Question: I just installed VS2013 Pro in Office, mostly because of Blend and its HTML Option. Maybe im blind but i cannot find any way to start an application with html like its shown in multiple videos. I must confess that i wanted to "abuse" blend to create prototypes with html.

There are plenty of nice looking prototyping tools but most of them are web based, which i cannot use. I have Win8, not 8.1.
How can i start a HTML project in Blend?
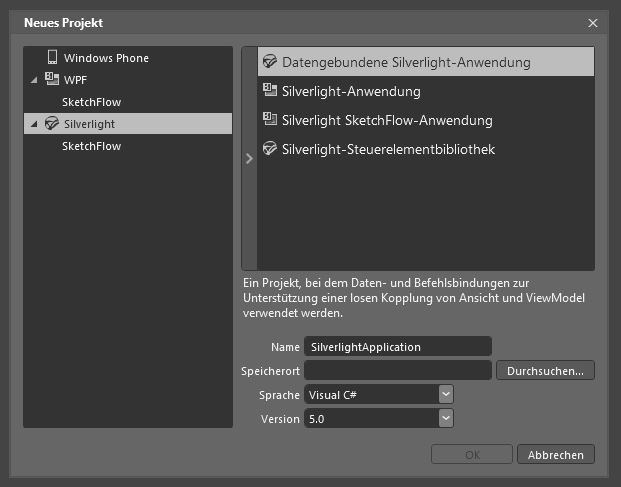
Answer: Visual Studio 2013 and Blend-for-VS2013 requires Windows 8.1 to use the "Windows Store App" components (both the XAML and HTML Windows Store areas). Visual Studio is for Windows 8.0.
You must upgrade to Windows 8.1 or downgrade to Visual Studio 2012.
Blend's HTML design tools are only for WWA (Windows Web Applications, aka "HTML Windows Store Apps") and do not officially work for website projects (which is a shame, imoh).
Disclaimer: I'm a developer at MSFT who worked on Blend.